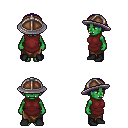
a pixel art fantasy rpg character, female body template, orc, green skin, maroon tunic, robe skirt, blue plain hairstyle, chain helm, black shoes, four views (front, back, left, right), 2x2 character sprite sheet, small pixel art, hard edges, no anti-aliasing